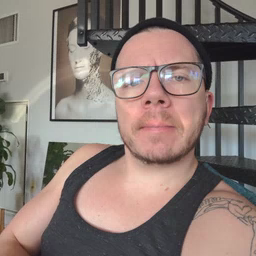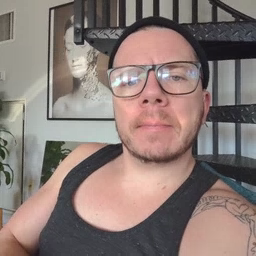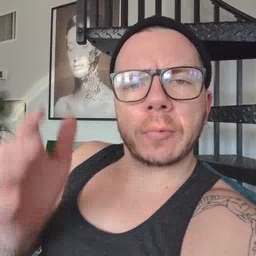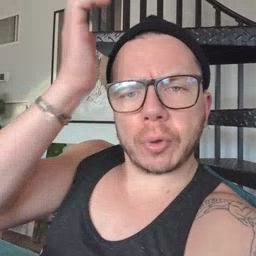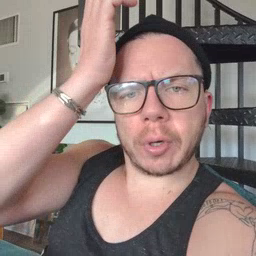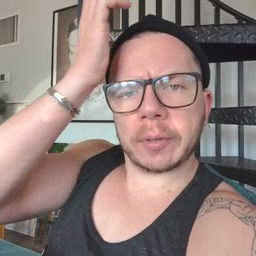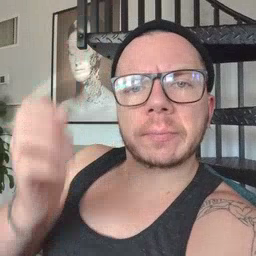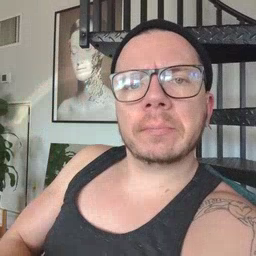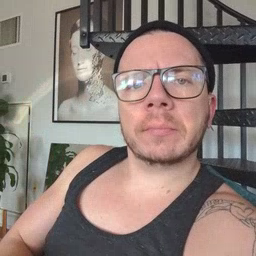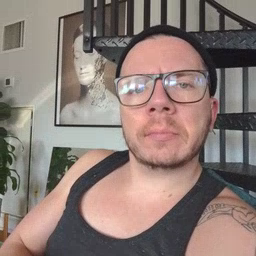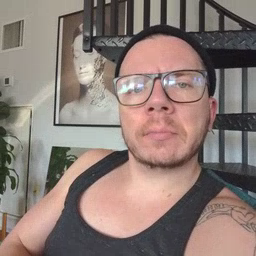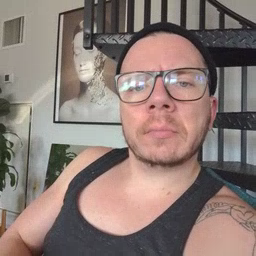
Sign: garbage